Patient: sex M, age 29
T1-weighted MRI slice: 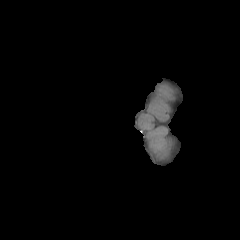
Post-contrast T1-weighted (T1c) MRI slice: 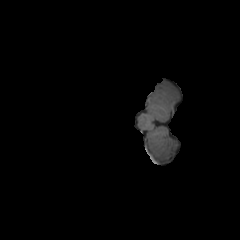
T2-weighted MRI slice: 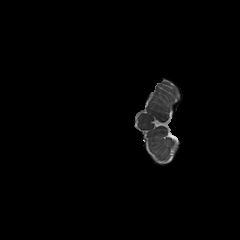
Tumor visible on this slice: no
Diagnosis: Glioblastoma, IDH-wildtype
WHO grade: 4